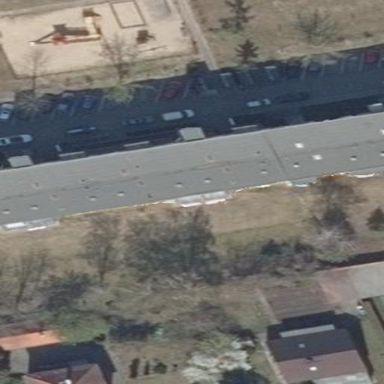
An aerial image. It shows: View of apartment building.